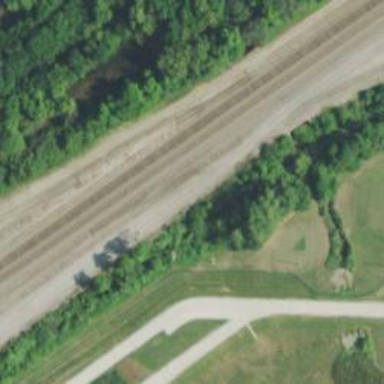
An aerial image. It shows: Railway siding with rails.